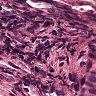
Metastatic tissue present: yes